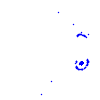
Particle: electron